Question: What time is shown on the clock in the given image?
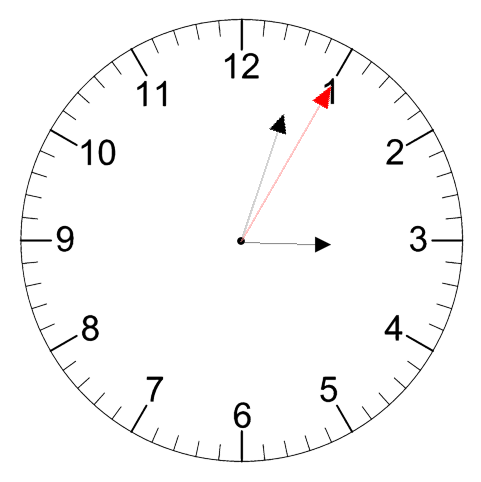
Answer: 03:03:05